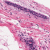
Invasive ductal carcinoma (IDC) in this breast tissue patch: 0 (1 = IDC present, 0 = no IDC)